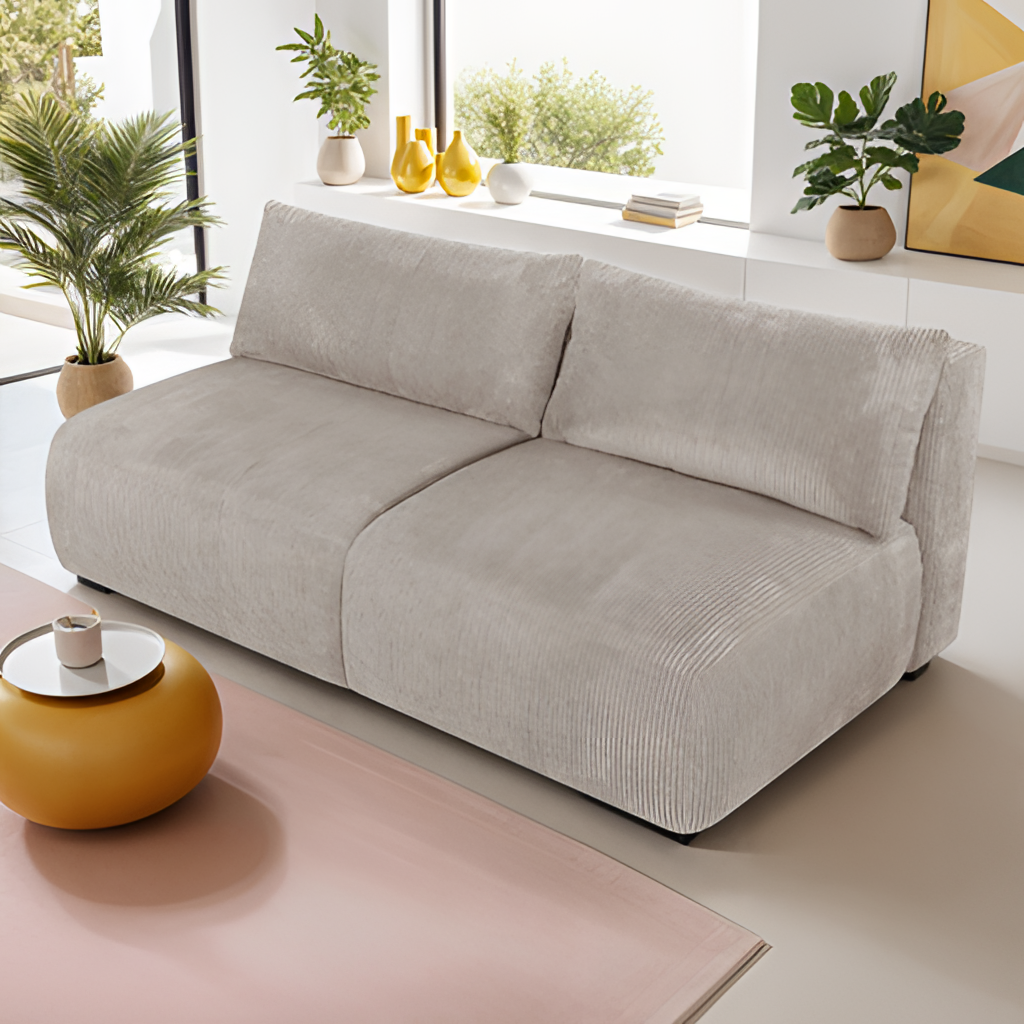
beige fabric sofa, living room, contemporary, beige tile flooring, with smooth pattern, paint wallpaper